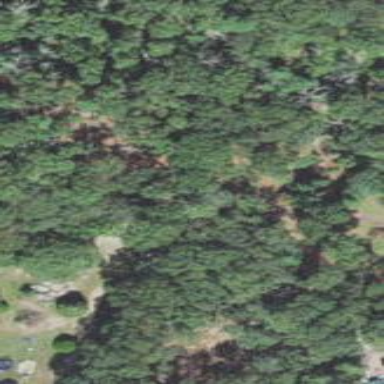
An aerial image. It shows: Broadleaved woodland area.